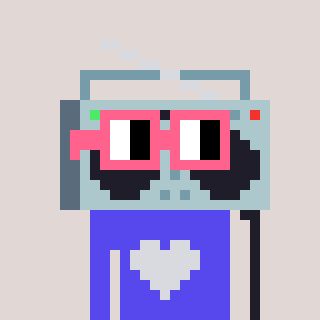
a pixel art character with square pink glasses, a boombox-shaped head and a computerblue-colored body on a warm background